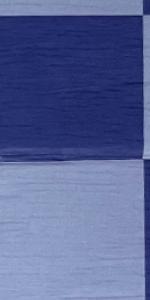
Label: Empty